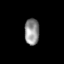
Tissue: skin
Cell type: Epithelial cells
Senescence score: 0.2779
Nuclear area (px): 385
Mean DAPI intensity: 142.792